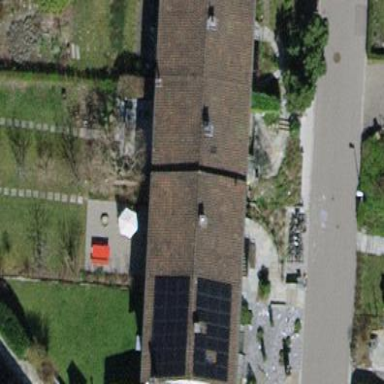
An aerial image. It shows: Terrace building with gabled roof made of tiles.